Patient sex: M
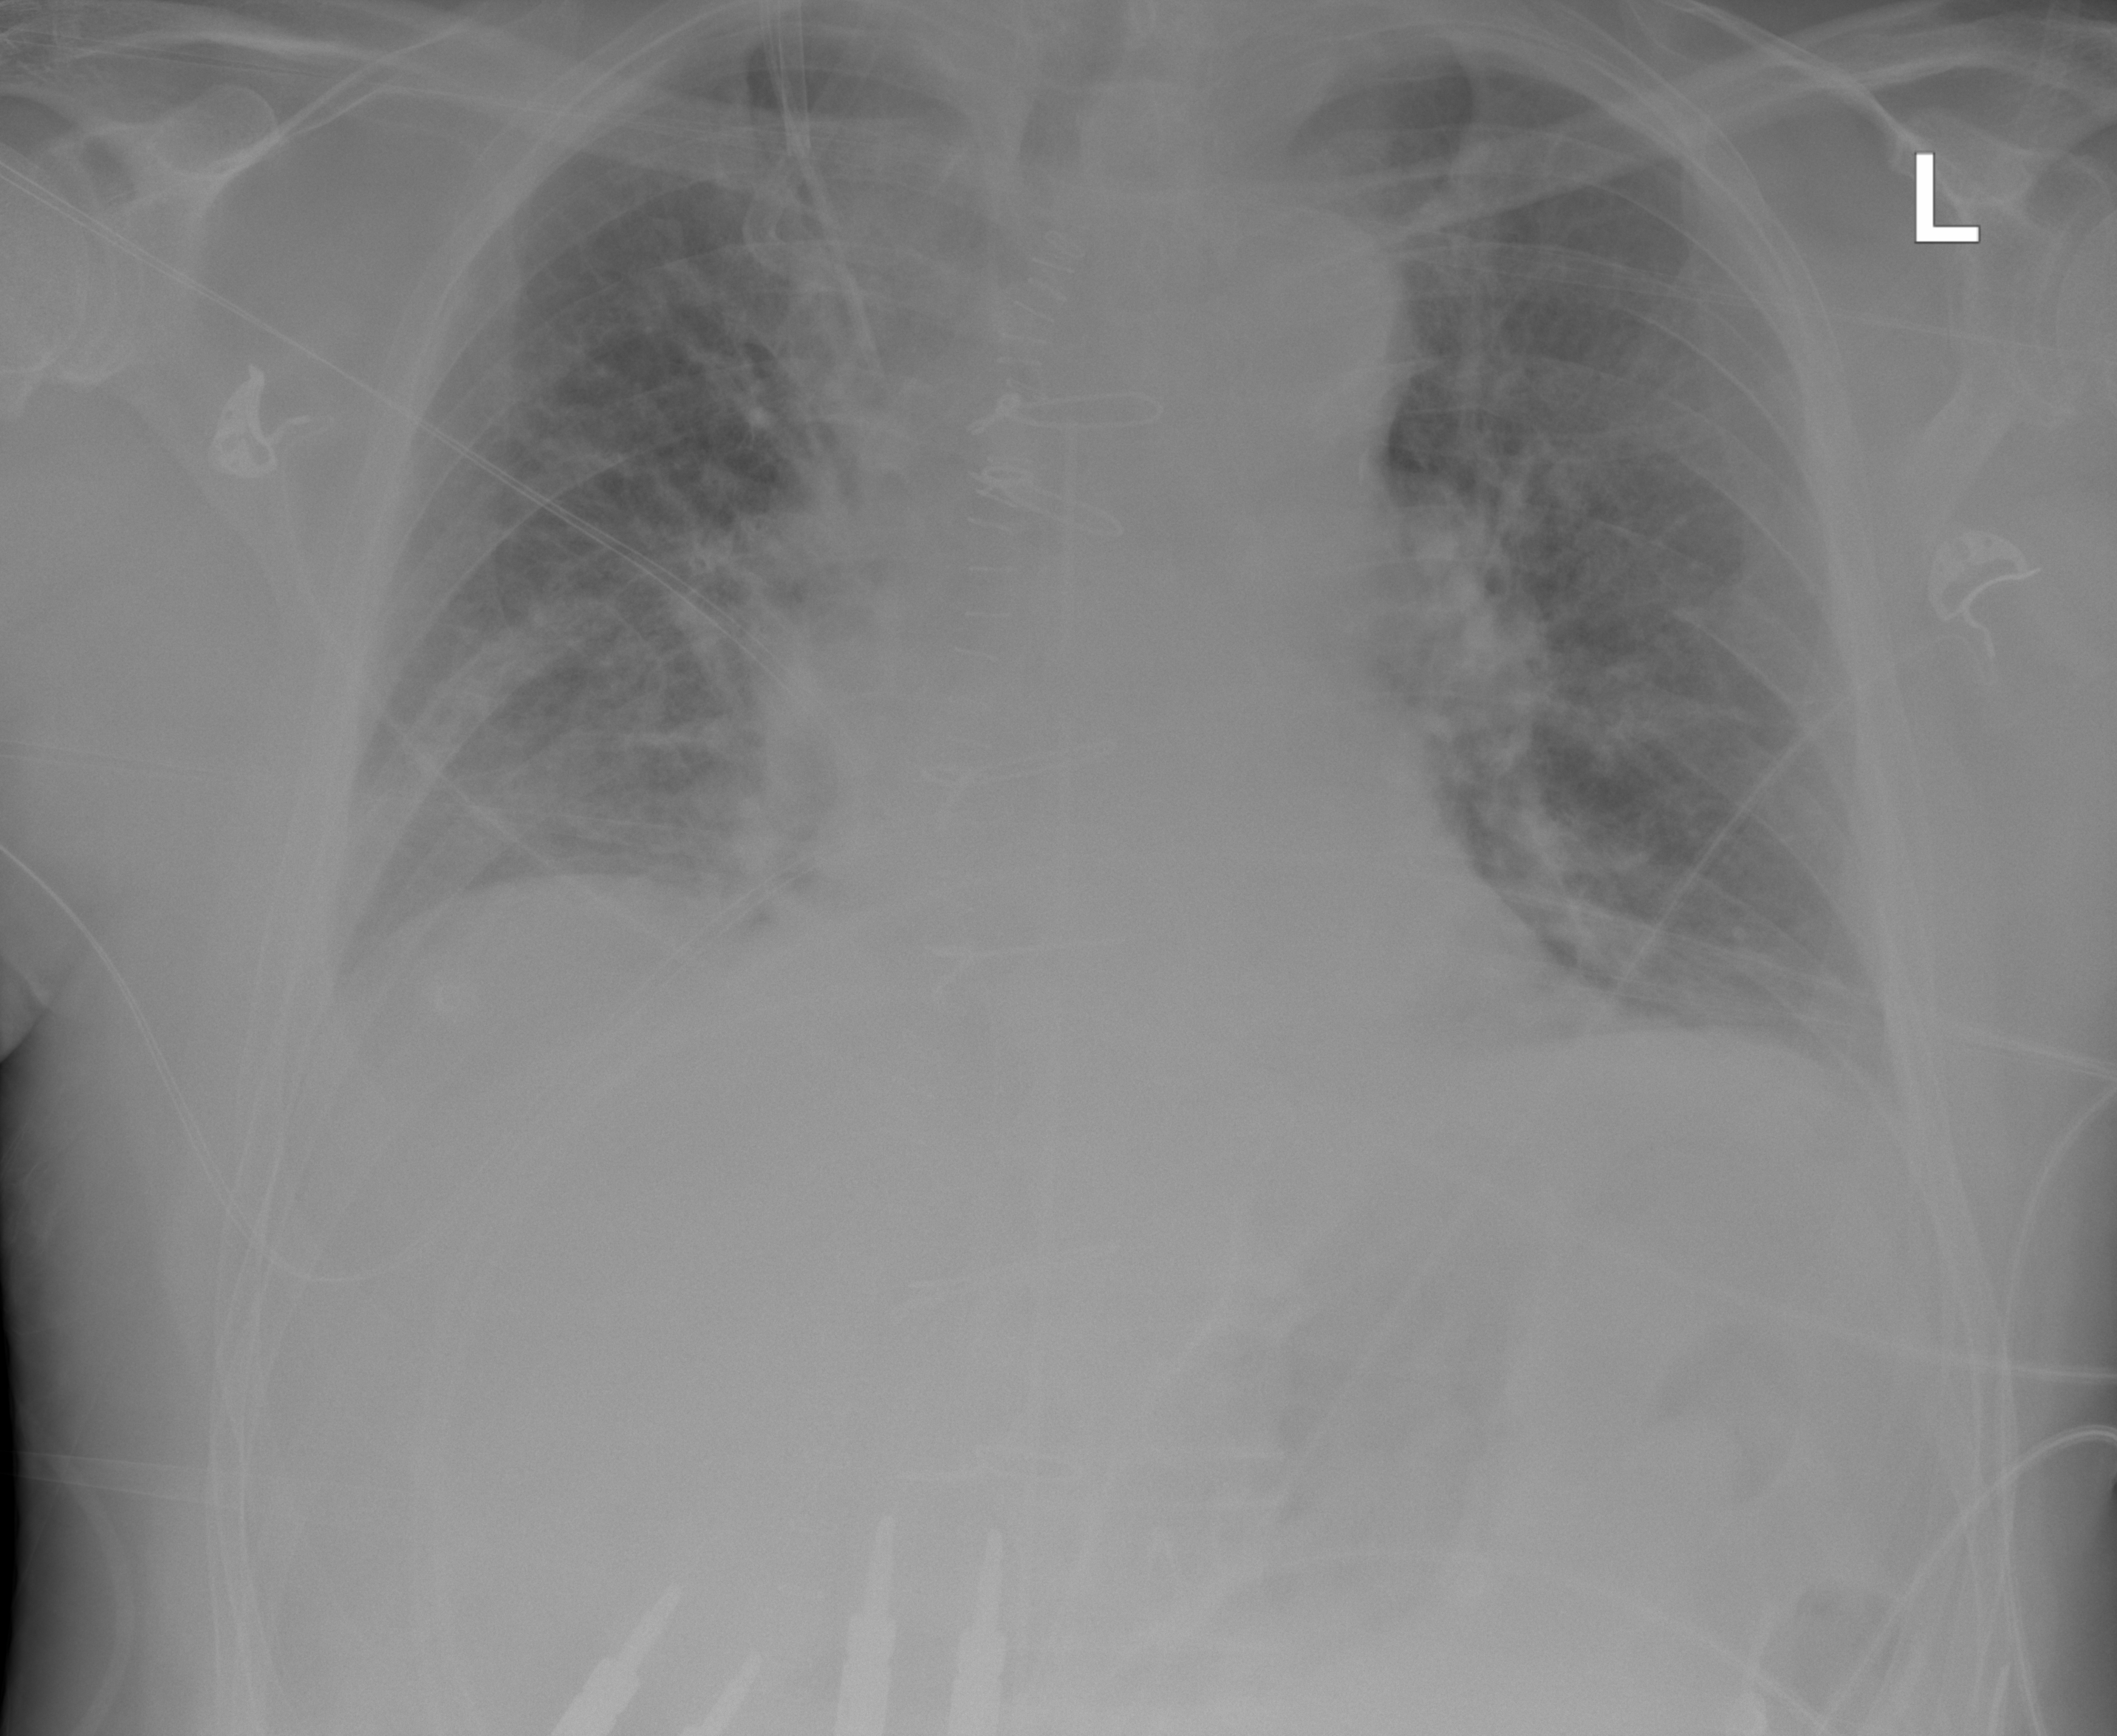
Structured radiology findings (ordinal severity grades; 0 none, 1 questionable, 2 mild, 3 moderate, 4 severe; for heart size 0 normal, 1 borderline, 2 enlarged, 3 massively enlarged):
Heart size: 2
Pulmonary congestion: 2
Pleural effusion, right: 2
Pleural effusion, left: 0
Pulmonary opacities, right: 1
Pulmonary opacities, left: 0
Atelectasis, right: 2
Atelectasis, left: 0